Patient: sex M, age 52
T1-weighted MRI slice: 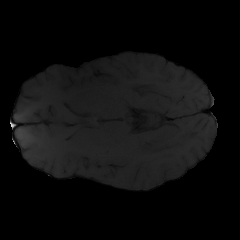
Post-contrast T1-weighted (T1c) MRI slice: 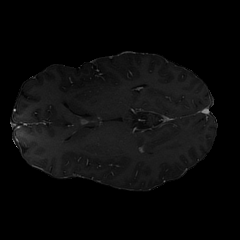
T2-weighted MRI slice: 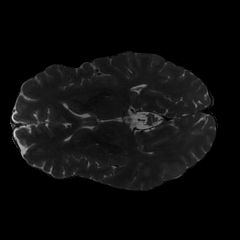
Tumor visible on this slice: yes
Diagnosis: Glioblastoma, IDH-wildtype
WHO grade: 4